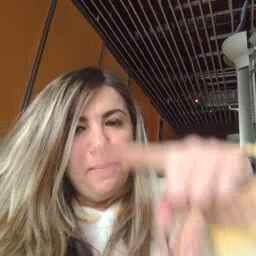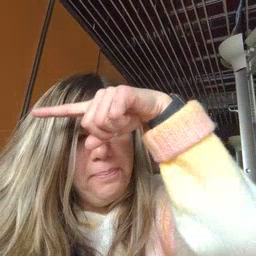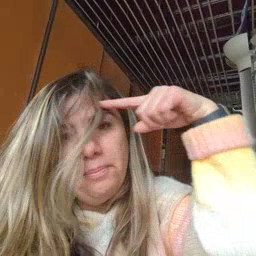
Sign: black